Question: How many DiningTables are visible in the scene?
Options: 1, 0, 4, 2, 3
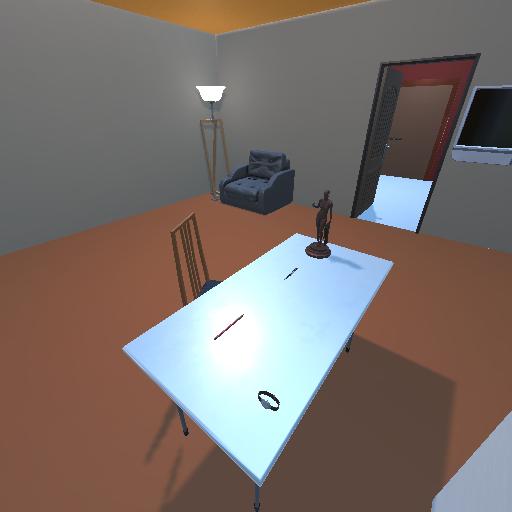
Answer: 1